Question: I have a XML document and this is the node I want to select:

Initially I tried to select it with its attribute ID as and it works fine:
'''
<cfset local.XML = xmlParse(filePath)>
<cfset local.header = xmlSearch(
local.XML,
"/FILE/COLUMNS/HEADER[@ID = 1051]"
)>
'''
I am now trying to select this xml node with its xmlText as:
'''
<cfset local.header = xmlSearch(
local.XML,
"/FILE/COLUMNS/HEADER[text() = '4079']"
)>
'''
But I am not able to select this node with its text.
What am I doing wrong?
And is it possible to select a node with specific attribute value and text in single statement?
This is sample XML:
'''
<?xml version="1.0" encoding="UTF-8"?>
<FILE>
<COLUMNS ID="1" xmlns="">
<HEADER ID="1134">
<![CDATA[11222]]>
</HEADER>
<HEADER ID="1135">
<![CDATA[Test Data]]>
</HEADER>
<HEADER ID="1136">
<![CDATA[Test Data]]>
</HEADER>
<HEADER ID="1151">
<![CDATA[4079]]>
</HEADER>
<HEADER ID="1137">
<![CDATA[Test Data]]>
</HEADER>
<HEADER ID="1144">
<![CDATA[Test Data]]>
</HEADER>
</COLUMNS>
<COLUMNS ID="2" xmlns="">
<HEADER ID="1134">
<![CDATA[11222]]>
</HEADER>
<HEADER ID="1135">
<![CDATA[Test Data]]>
</HEADER>
<HEADER ID="1136">
<![CDATA[Test Data]]>
</HEADER>
<HEADER ID="1151">
<![CDATA[4079]]>
</HEADER>
<HEADER ID="1137">
<![CDATA[4079]]>
</HEADER>
<HEADER ID="1144">
<![CDATA[4079]]>
</HEADER>
</COLUMNS>
</FILE>
'''
Now I want to select all 'HEADER' nodes with 'xmlText = 4079'.
Please help. Thanks in advance.
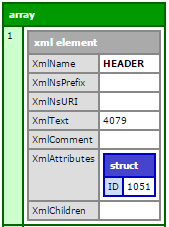
Answer: What you can try is using the normalize-space() along with the XMLSearch you have.
'''
<cfset search = XMLSearch(xmlobj,"//HEADER[@ID=1151][normalize-space(text())='4079']")/>
'''
I included the ID attribute as well as the text value in my search.
This should get you the HEADER items with value of 4079 and an ID of 1151. There are two of these in your example XML so you may have to do something more if you want a unique value like filter by COLUMNS too.
normalize-space() will trim the whitespace from the left and right side and returns the string value.